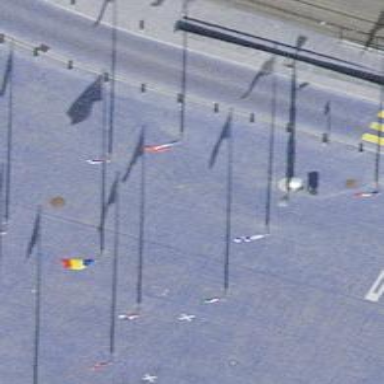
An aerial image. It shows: Flagpole which is man-made.